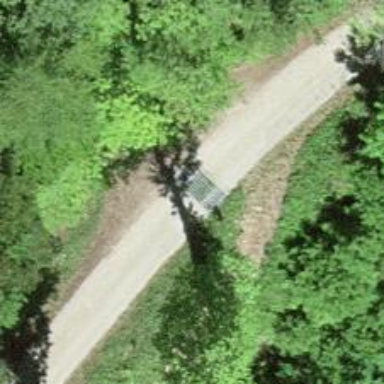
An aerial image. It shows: Cattle grid.